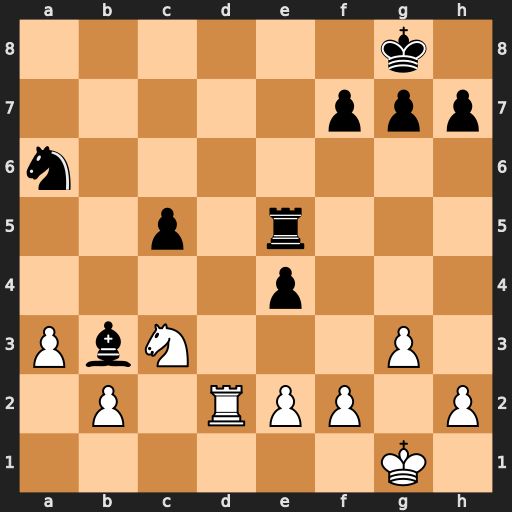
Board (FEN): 6k1/5ppp/n7/2p1r3/4p3/PbN3P1/1P1RPP1P/6K1
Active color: w
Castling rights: -
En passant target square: -
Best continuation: Rd8+ Re8 Rxe8#